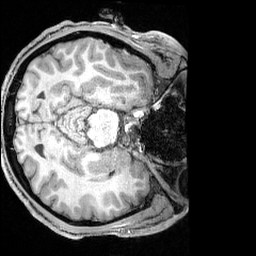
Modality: T1w
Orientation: axial
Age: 25
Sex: male
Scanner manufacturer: siemens
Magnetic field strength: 3 T
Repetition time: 2.3 s
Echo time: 0.00324 s